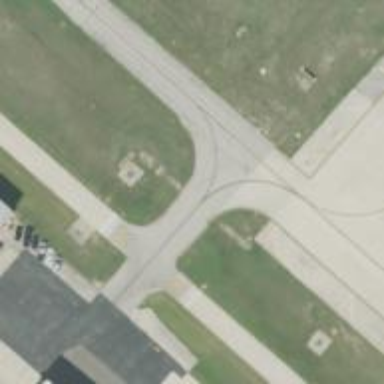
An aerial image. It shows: View of taxiway at the airport.